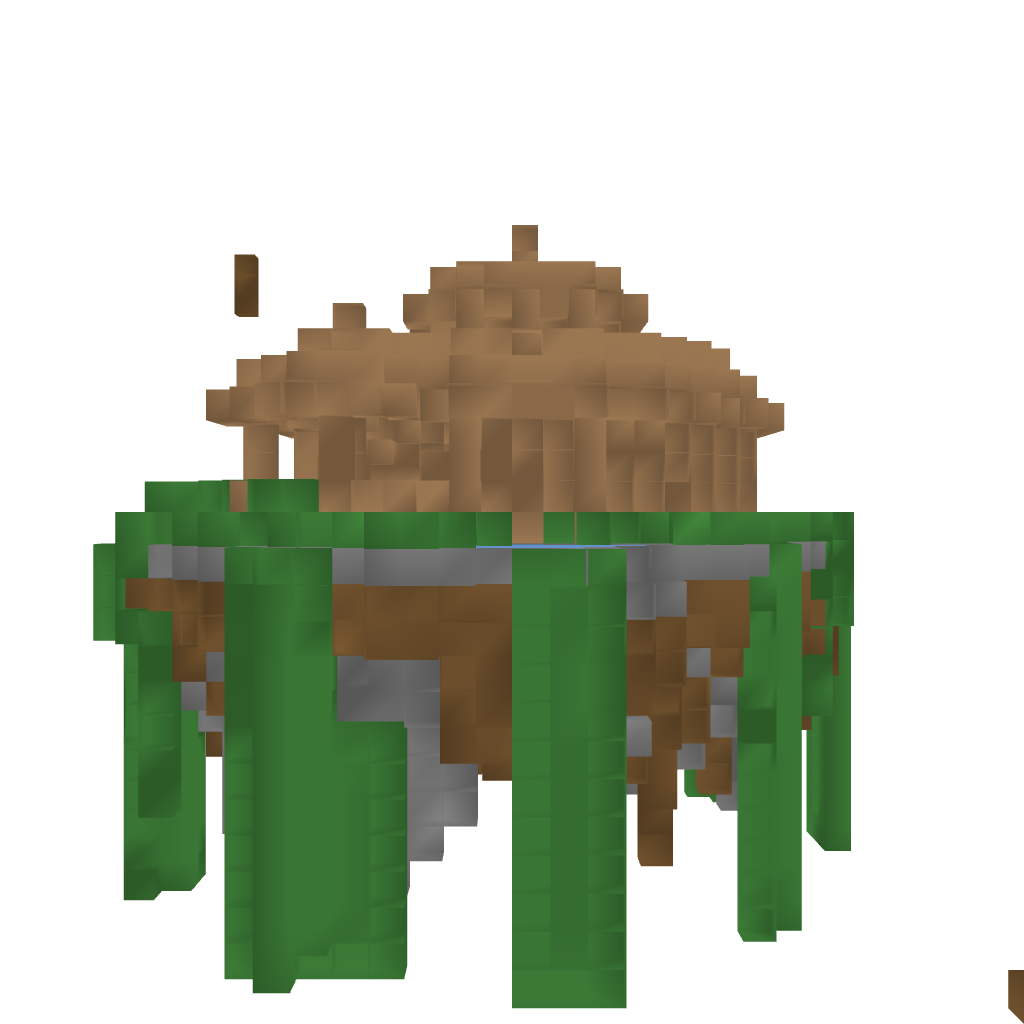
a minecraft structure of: Floating Island Jungle House good quality